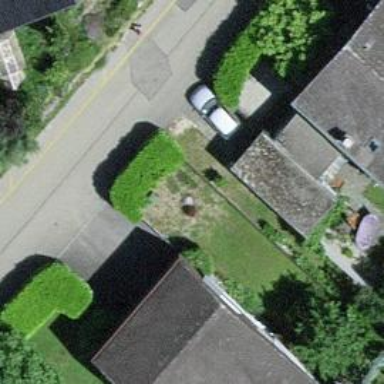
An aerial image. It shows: Hedge acting as barrier.